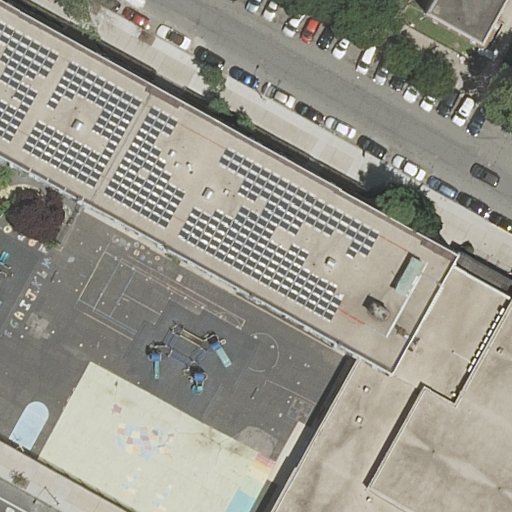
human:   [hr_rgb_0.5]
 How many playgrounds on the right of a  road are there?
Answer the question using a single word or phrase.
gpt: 1

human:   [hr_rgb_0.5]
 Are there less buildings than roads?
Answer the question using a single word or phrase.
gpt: no

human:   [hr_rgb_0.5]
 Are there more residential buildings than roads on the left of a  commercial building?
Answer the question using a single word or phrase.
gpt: yes

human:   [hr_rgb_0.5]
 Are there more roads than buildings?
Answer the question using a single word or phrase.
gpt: no

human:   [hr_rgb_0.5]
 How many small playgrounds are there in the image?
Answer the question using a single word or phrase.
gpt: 0

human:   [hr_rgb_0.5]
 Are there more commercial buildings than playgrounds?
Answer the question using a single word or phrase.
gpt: no

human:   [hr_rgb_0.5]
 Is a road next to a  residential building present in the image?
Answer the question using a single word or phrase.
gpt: yes

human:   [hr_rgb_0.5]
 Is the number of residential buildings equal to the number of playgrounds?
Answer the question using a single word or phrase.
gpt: no

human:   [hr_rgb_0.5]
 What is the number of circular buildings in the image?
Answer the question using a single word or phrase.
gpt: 0

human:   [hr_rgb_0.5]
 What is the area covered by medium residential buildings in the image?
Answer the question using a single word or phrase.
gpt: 382m2

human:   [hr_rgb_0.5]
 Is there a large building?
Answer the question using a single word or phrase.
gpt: yes

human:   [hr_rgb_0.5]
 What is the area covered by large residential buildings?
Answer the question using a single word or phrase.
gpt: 0m2

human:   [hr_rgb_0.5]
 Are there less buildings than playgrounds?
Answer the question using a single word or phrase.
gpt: no

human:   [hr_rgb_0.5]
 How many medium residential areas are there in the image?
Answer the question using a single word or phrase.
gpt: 0

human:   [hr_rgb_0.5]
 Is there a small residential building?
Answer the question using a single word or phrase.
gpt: yes

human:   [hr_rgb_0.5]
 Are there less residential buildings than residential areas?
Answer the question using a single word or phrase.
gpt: no

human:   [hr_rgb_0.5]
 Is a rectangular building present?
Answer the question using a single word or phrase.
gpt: yes

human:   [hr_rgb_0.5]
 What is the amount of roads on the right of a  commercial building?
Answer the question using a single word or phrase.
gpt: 0

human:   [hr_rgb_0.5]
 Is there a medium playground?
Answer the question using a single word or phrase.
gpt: yes

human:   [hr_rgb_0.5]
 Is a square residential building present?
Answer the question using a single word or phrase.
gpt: no

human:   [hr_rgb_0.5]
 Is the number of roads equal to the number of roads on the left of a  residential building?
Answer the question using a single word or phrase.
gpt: no

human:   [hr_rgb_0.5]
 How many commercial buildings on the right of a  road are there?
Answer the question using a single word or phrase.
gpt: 0

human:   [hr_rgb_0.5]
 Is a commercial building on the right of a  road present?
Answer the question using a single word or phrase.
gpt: no

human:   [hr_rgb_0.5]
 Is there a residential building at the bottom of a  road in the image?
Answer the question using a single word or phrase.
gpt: yes

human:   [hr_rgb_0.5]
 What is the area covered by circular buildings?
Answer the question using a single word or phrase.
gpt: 0m2

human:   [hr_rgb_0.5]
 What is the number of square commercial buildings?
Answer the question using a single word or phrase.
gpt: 0

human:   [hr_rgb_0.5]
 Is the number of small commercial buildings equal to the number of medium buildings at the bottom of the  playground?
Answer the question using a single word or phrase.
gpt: yes

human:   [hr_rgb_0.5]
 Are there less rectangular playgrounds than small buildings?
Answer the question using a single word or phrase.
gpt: no

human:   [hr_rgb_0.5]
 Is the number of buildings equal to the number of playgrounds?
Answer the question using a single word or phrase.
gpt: no

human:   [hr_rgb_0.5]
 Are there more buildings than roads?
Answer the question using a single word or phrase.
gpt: yes

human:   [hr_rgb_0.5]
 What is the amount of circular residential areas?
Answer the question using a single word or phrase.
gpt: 0

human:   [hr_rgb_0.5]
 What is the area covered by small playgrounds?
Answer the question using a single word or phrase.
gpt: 0m2

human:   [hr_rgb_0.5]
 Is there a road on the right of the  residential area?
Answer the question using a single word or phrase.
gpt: no

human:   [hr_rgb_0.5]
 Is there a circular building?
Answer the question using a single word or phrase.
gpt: no

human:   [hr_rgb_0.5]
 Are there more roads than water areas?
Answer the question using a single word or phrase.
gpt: yes

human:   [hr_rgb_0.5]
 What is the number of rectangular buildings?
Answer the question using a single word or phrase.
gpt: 2